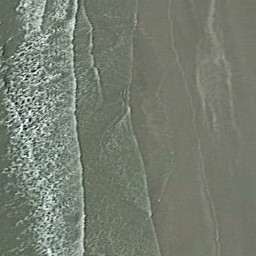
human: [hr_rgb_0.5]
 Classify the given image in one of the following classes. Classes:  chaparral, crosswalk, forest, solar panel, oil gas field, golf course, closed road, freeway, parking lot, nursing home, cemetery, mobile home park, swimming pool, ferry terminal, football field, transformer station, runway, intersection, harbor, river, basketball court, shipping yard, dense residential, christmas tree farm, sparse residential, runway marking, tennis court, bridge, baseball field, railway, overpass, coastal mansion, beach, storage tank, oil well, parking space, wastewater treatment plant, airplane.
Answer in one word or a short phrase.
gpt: beach